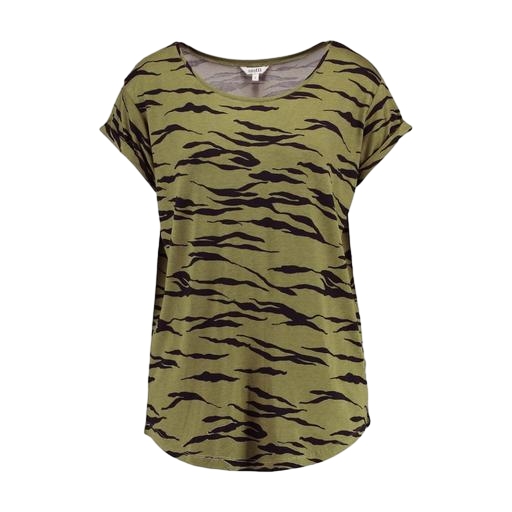
green muscle camo tee, green camo print tee, green willow jersey tee, white background